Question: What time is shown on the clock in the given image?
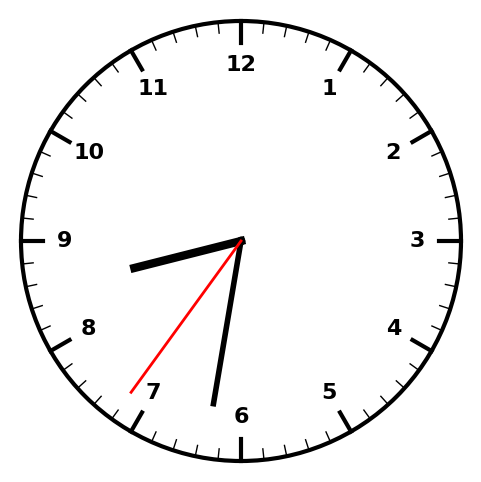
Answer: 08:31:36